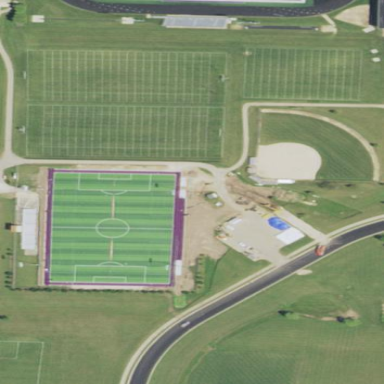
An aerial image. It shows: Soccer pitch for outdoor sports and leisure activities.